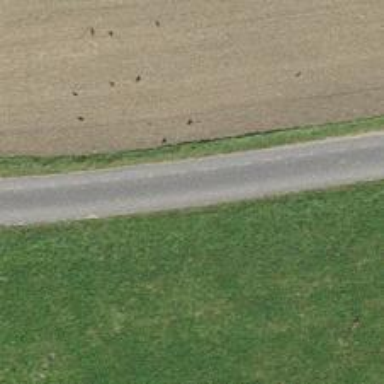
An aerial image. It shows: Unclassified road with asphalt surface.